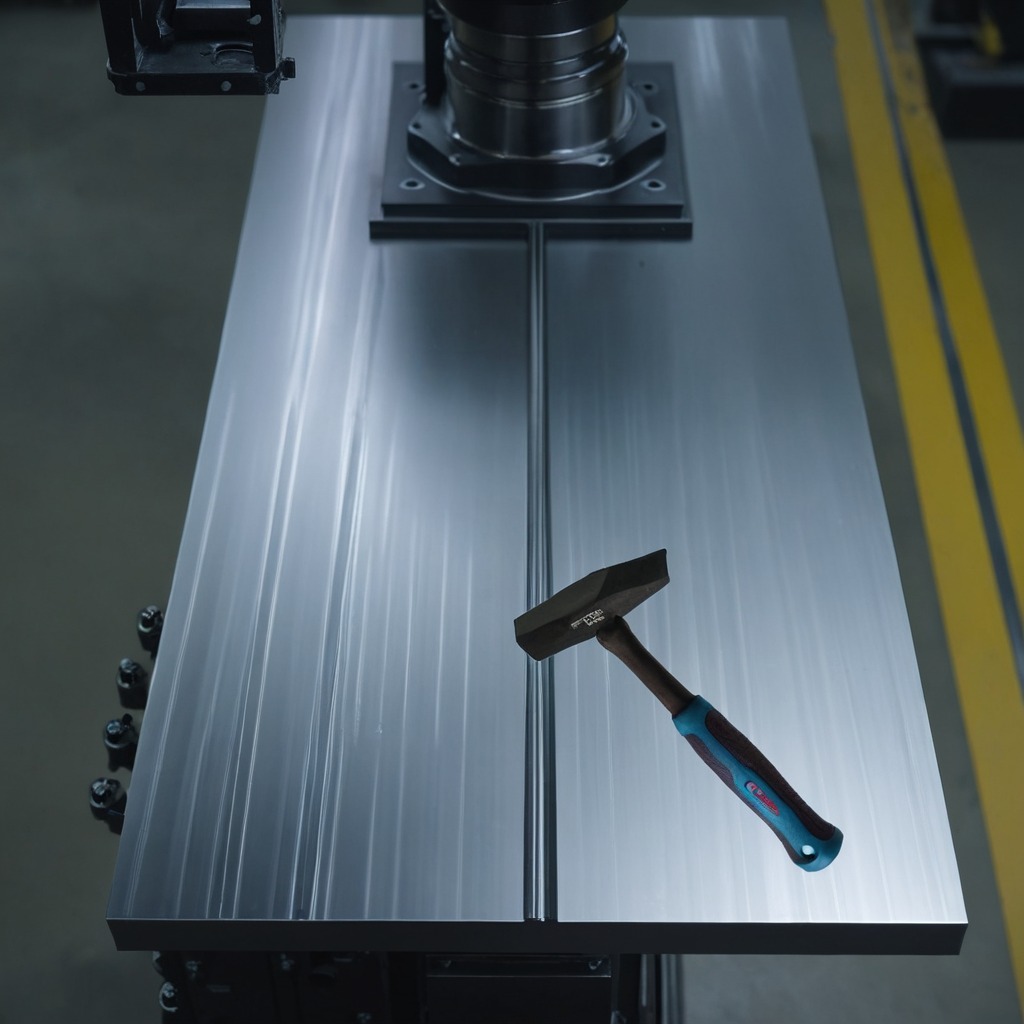
A hammer is lying on the metal table.